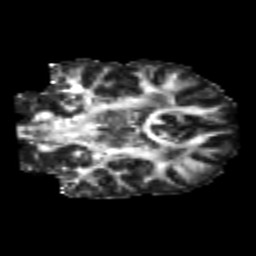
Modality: FA
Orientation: coronal
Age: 20
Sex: female
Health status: healthy
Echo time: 0.074 s